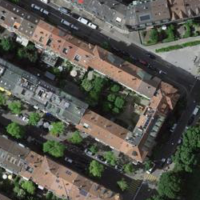
EUNIS habitat code: 54
Species observed at this site:
Ilex aquifolium